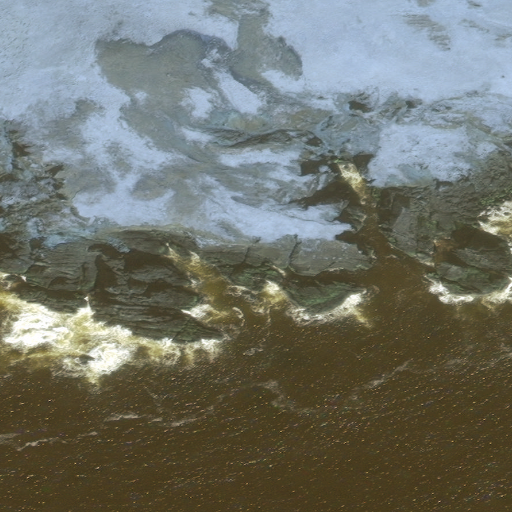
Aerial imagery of cliff(s) in Alaska named Chagligis containing only unknown